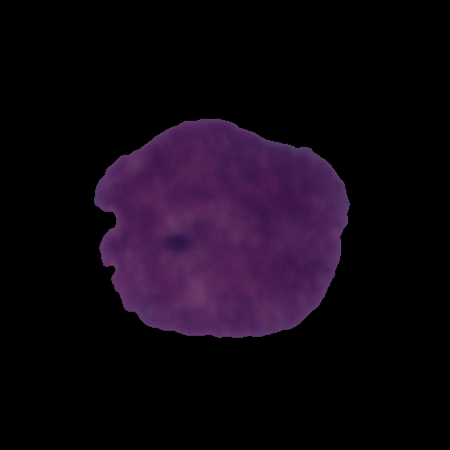
Label: cancer